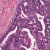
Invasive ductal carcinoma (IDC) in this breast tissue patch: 0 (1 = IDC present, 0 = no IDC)